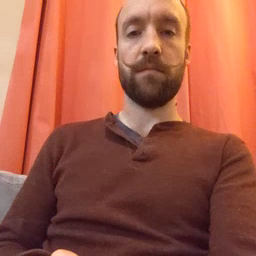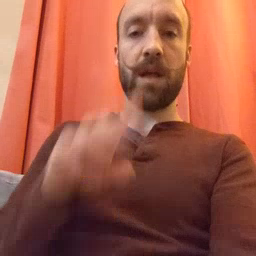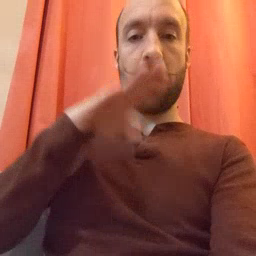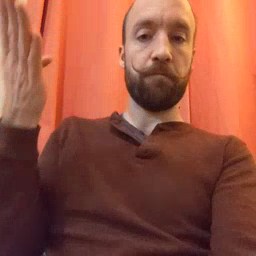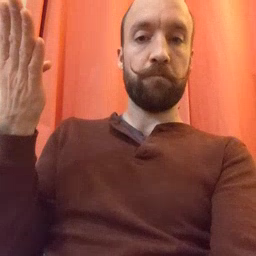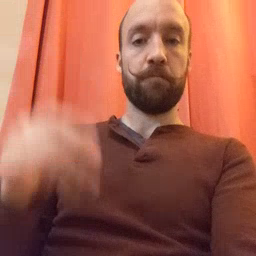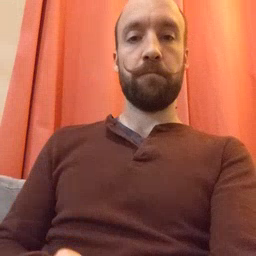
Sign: open